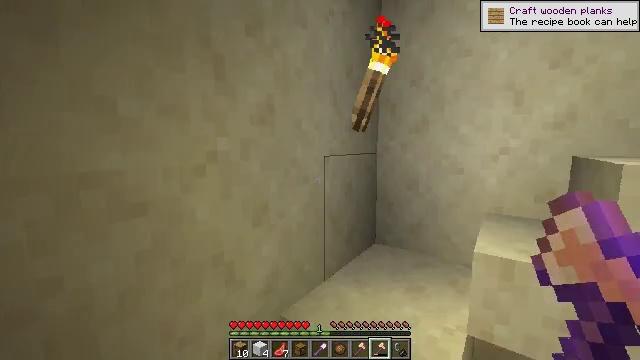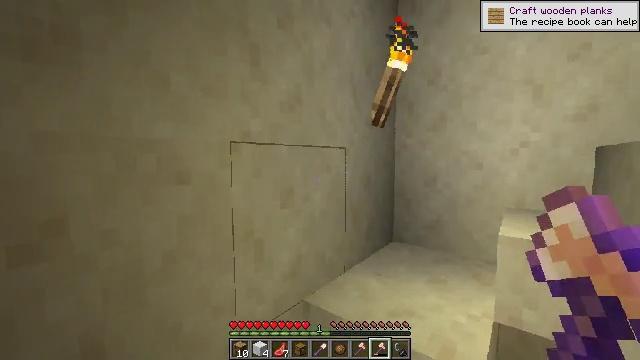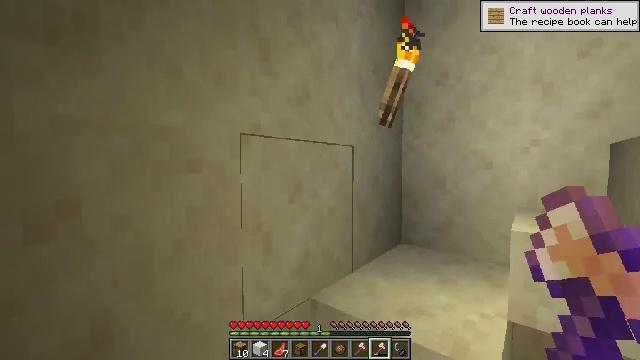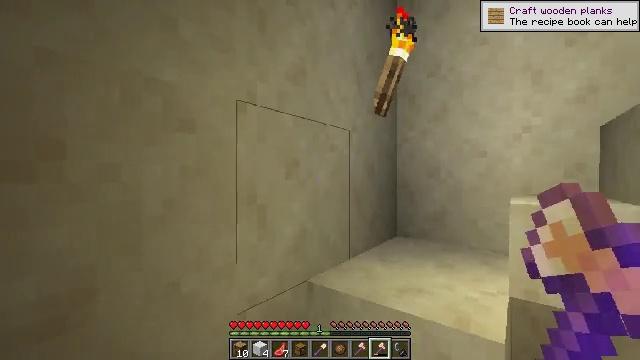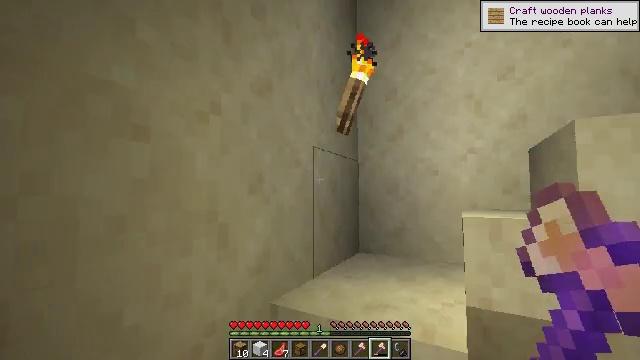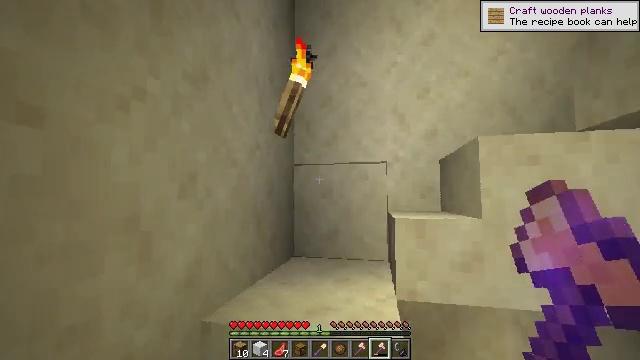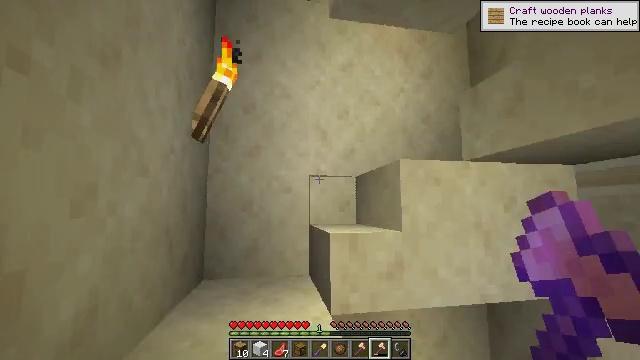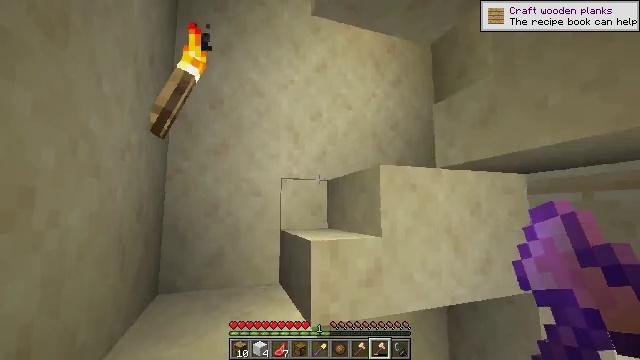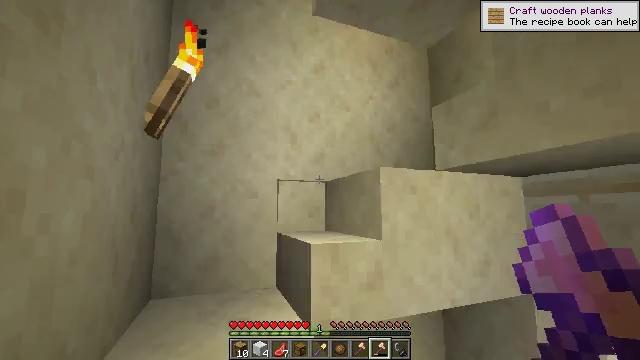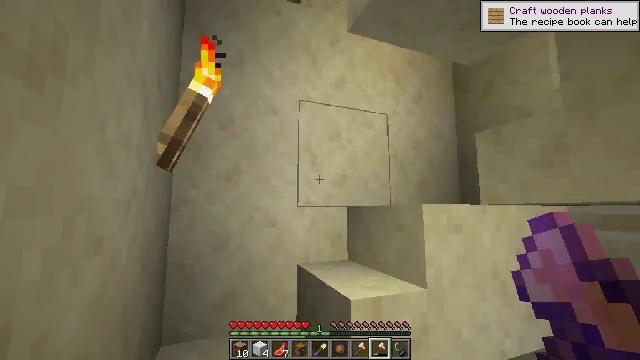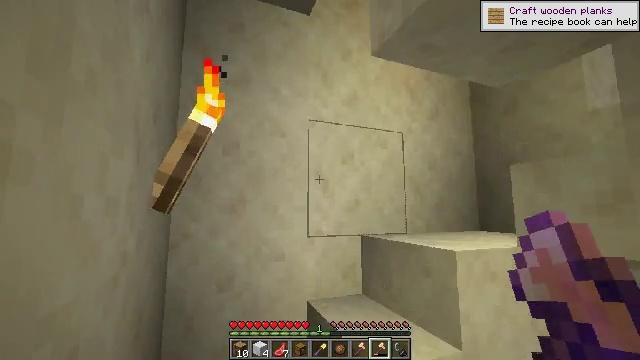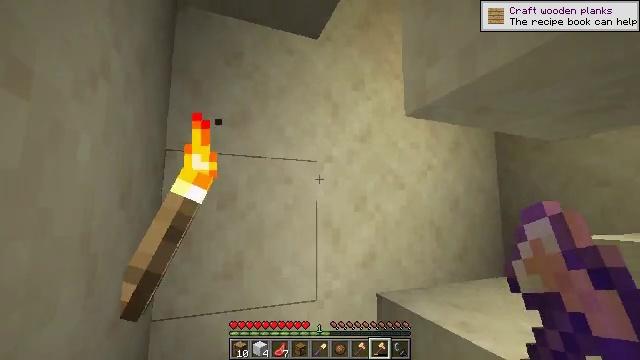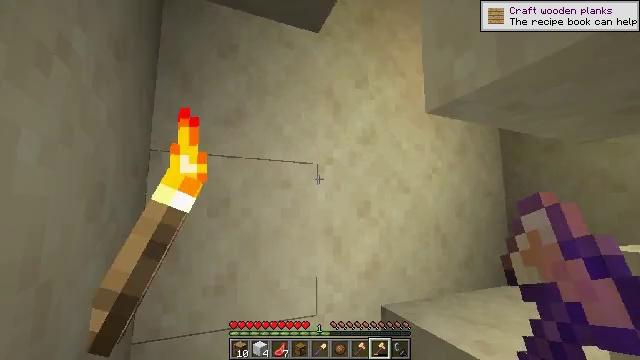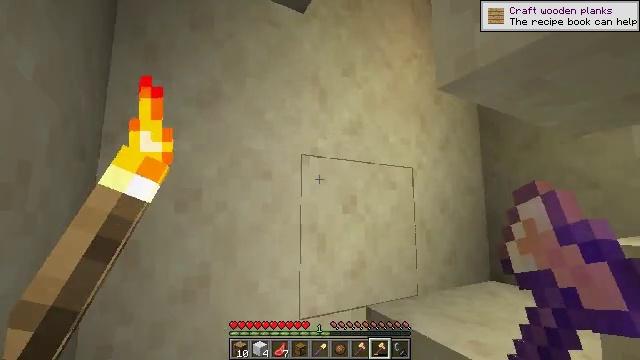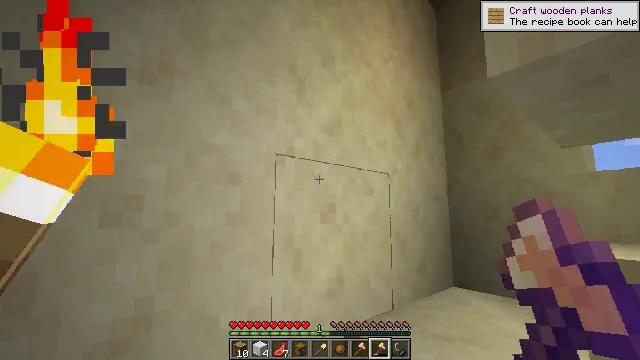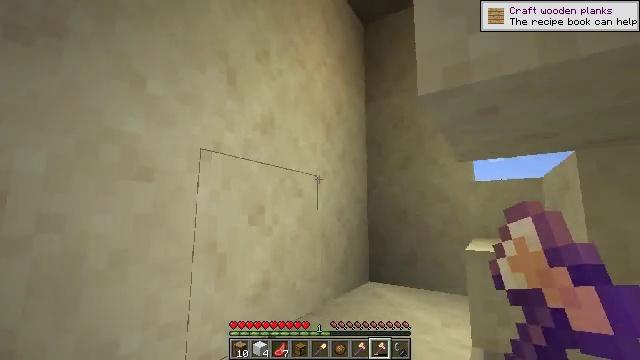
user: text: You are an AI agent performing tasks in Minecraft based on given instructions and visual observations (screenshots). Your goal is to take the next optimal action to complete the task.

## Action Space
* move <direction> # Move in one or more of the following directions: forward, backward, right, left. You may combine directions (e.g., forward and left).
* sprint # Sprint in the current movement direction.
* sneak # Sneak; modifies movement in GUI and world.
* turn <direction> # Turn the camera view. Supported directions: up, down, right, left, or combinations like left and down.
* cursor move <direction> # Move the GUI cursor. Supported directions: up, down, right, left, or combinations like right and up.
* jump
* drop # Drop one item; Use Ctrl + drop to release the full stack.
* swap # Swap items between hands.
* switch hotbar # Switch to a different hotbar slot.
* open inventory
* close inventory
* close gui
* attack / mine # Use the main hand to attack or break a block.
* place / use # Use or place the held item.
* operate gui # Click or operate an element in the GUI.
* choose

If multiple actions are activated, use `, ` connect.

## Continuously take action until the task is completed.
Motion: motion action
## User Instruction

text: Attack the chest to pick it up.
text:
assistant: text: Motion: move back and move left, turn left and up
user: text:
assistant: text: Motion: move back and move left, turn left and up
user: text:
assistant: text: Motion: move back and move left, turn right and up
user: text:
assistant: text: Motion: move left, turn right and up
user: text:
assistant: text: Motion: move left, turn right
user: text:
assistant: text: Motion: move forward and move left, turn right and up
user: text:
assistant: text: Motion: move forward and move left, turn right
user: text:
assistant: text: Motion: move forward and move left, turn right
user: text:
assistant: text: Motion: move forward and move left
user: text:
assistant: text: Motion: move forward and move left
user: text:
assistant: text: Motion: move forward and move left
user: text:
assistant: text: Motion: move forward and move left, turn right
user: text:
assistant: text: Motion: move forward and move left, turn right
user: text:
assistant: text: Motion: move forward and move left, turn right
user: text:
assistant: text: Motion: move forward and move left, turn right
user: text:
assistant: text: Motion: move forward and move left, turn right
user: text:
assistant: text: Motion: move forward and move left, turn right
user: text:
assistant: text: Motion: move forward and move left, turn right
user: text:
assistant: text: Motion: move forward and move left, turn right
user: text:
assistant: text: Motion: move forward and move left, turn right
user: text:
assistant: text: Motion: move forward and move left, turn right and down
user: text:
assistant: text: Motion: move forward and move left, turn right
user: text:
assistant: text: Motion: move forward and move left, turn right and down
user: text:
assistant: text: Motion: move forward and move left, turn right
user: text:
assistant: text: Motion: move forward and move left, turn right
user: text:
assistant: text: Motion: move forward and move left, turn right
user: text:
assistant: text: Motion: move forward and move left, turn right and down
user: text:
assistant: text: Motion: move forward and move left
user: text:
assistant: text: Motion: move forward and move left
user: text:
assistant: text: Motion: move forward and move left